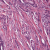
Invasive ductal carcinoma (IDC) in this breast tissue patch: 1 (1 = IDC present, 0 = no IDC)